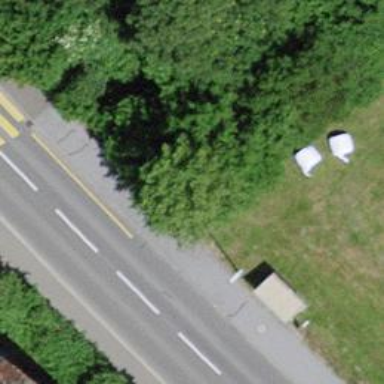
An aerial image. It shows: Platform with shelter for public transport.